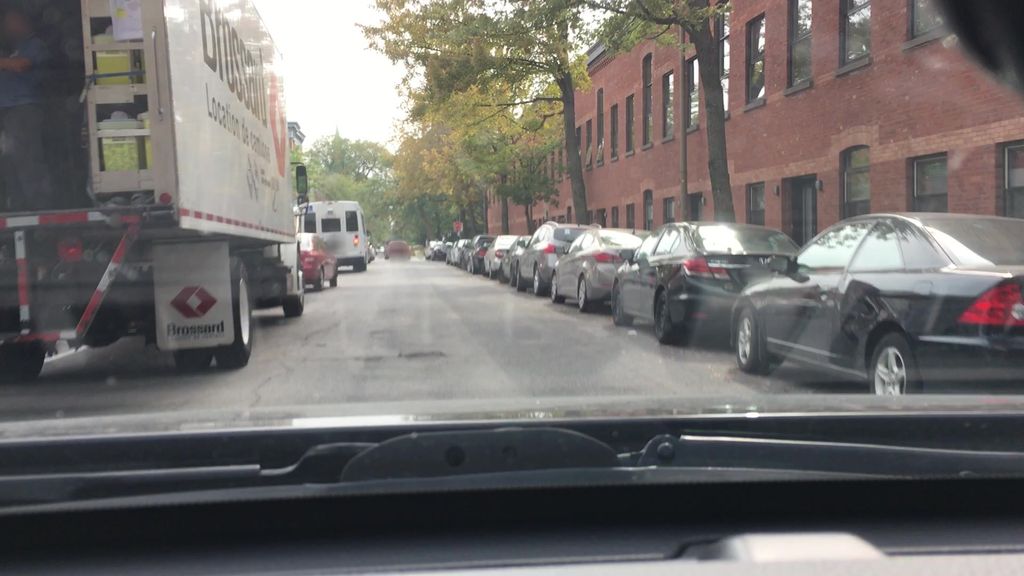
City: montreal